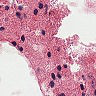
Metastatic tissue present: no